Question: Is there a equivalent to the below control in IOS, basically I am looking to display a list of items either as a list view (table) or as a coverflow view.?

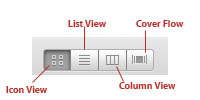
Answer: You can look at <URL>.
Although you can consider what Apple has done for its music app. In portrait, it's a list view ('UITableView') and in landscape, it's a cover flow view.